Aerial crown-view tile of a tropical tree (Barro Colorado Island, Panama), acquired 20250512:
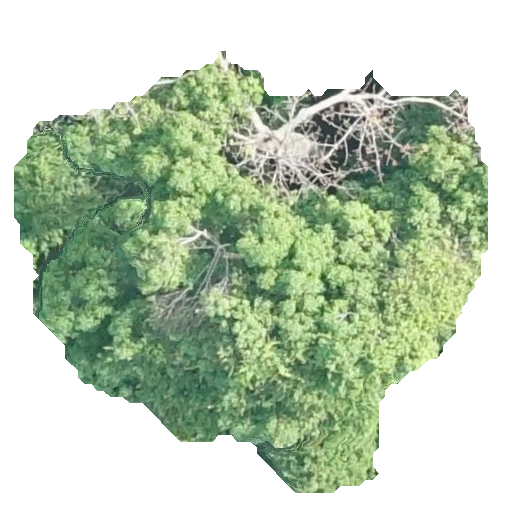
Species: Ocotea leptobotra
GBIF accepted scientific name: Ocotea leptobotra
Crown area: 210.097 m²